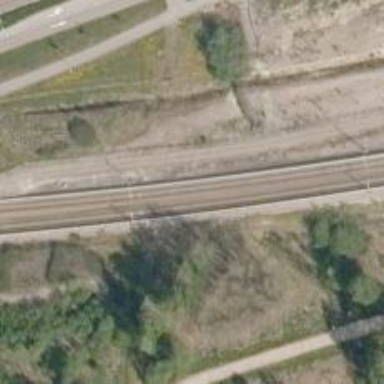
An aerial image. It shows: Railway signal with catenary mast.